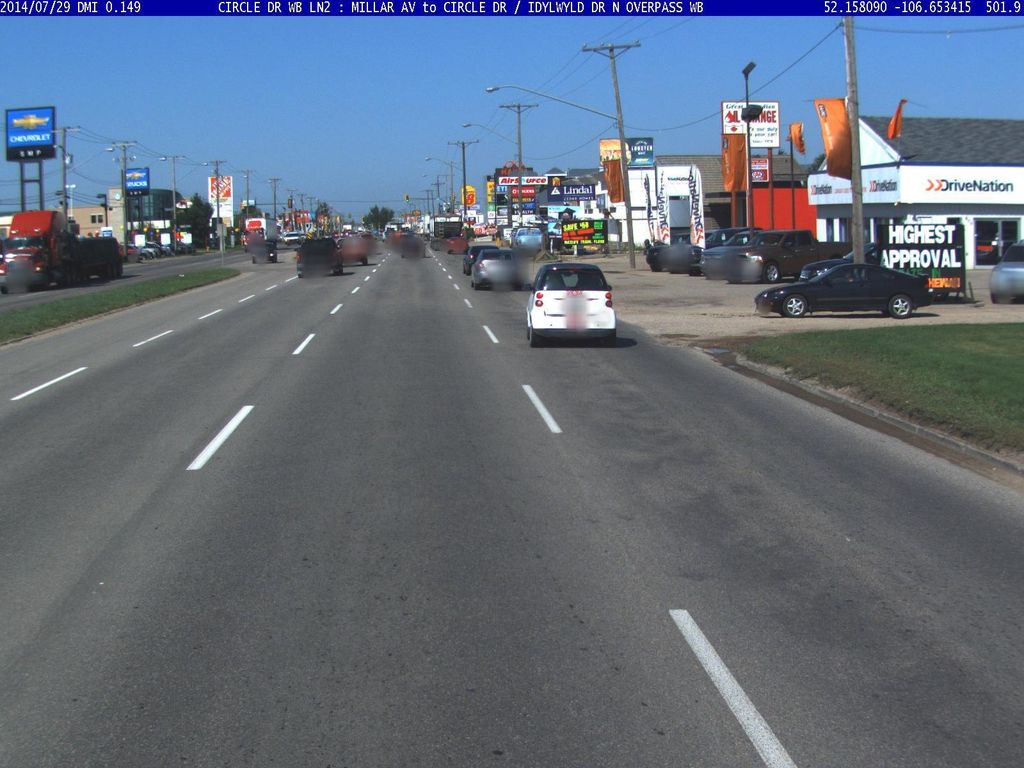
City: saskatoon